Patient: sex F, age 71
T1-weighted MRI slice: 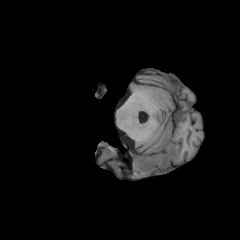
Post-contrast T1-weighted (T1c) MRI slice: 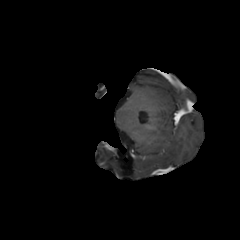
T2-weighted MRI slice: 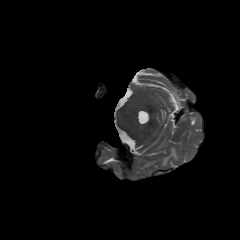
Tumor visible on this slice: yes
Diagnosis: Glioblastoma, IDH-wildtype
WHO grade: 4